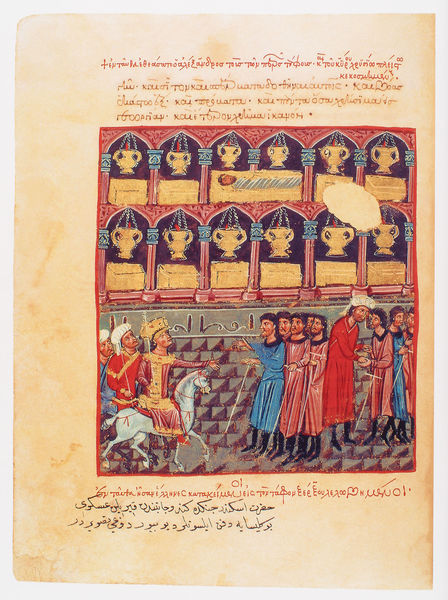
Titel: Der griechische Alexanderroman
Institution: Venedig, Hellenic Institute Codex Gr. 5
Schlagwörter: blau, gelb, menschen, fenster, lampen, männer, säulen, rot, malerei, bild, gold, gewänder, blatt, krone, pferd, reiter, reiten, sattel, schrift, pflaster, könig, schriftzeichen, buch, seite, fliesen, illustration, schwert, text, herrscher, schimmel, arkaden, kapitelle, buchseite, arabisch, krüge, griechisch, bittsteller, geschosse, gesandte, ampeln, buchmalerei, alexander, bebilderung, alexanderroman, hängeampeln